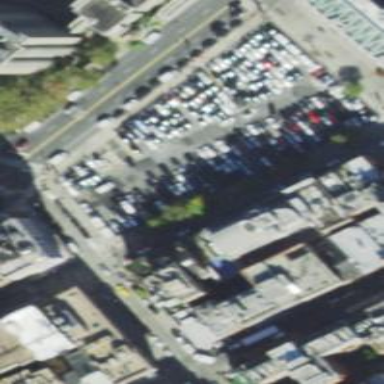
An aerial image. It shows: Surface for parking.